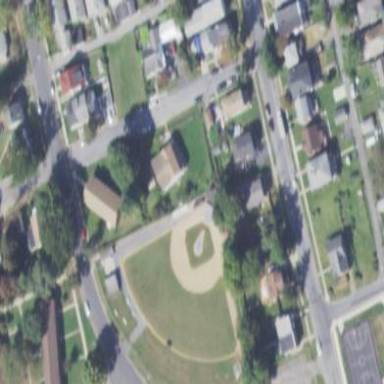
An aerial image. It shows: Baseball pitch for leisure land activities.